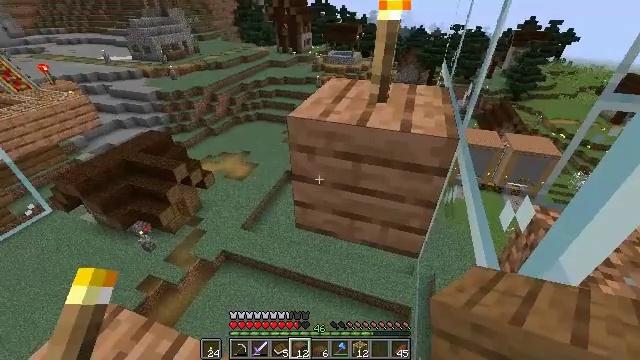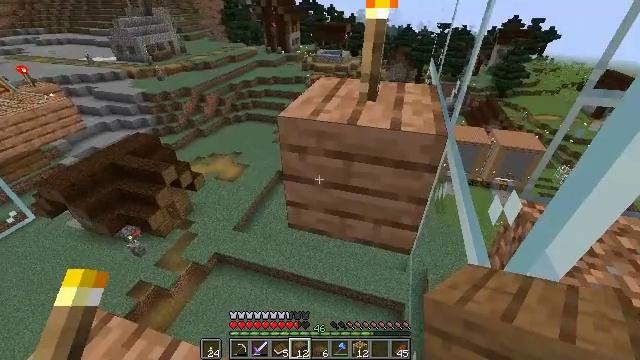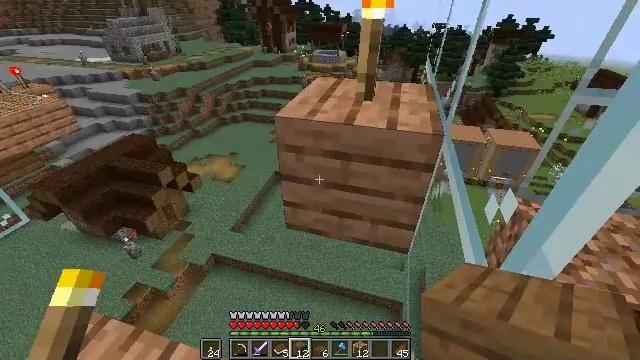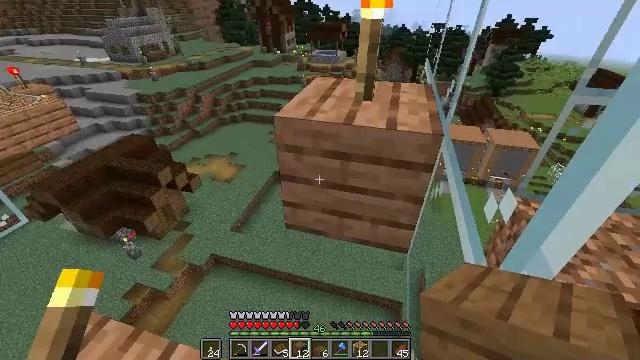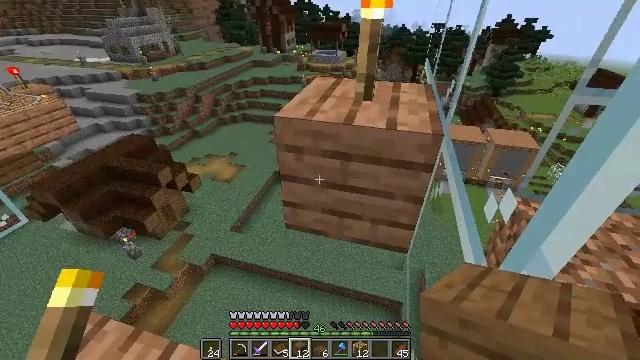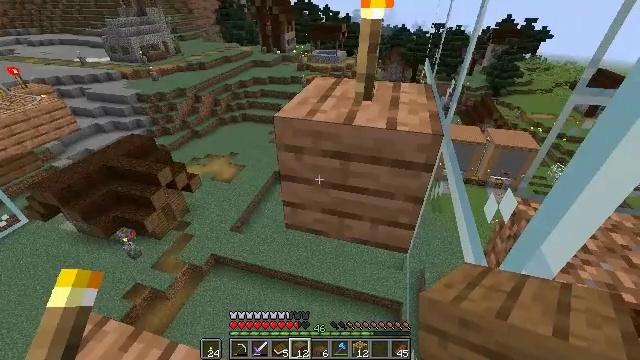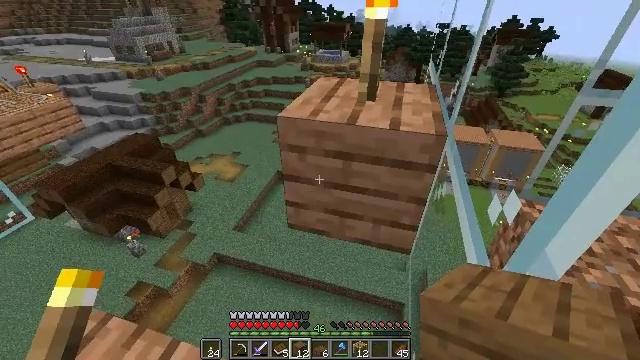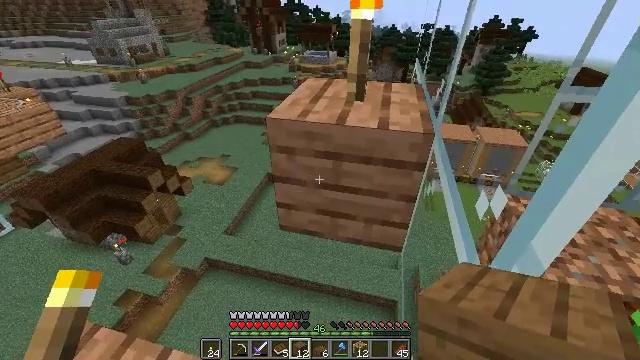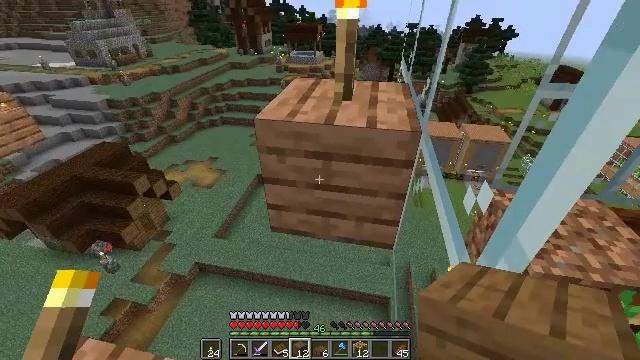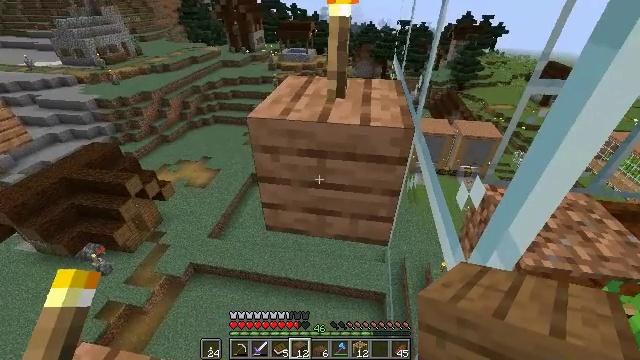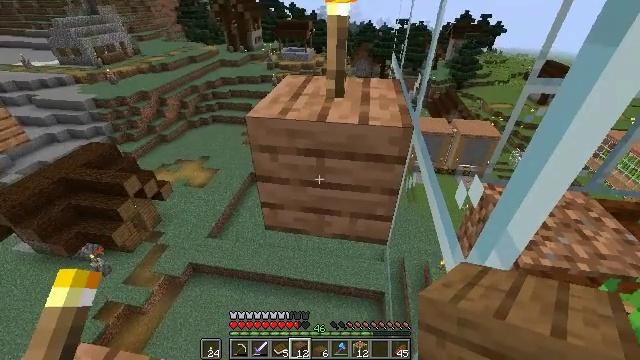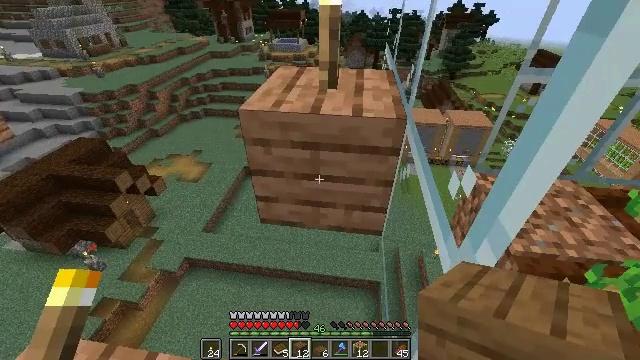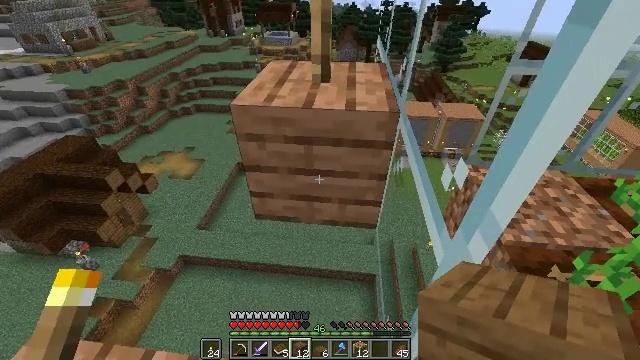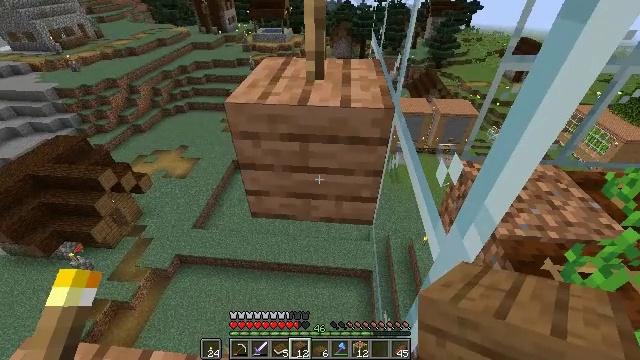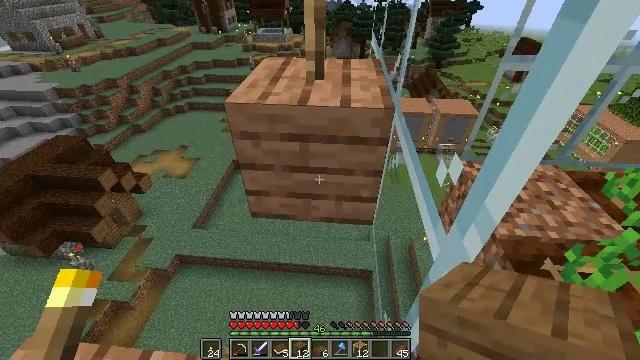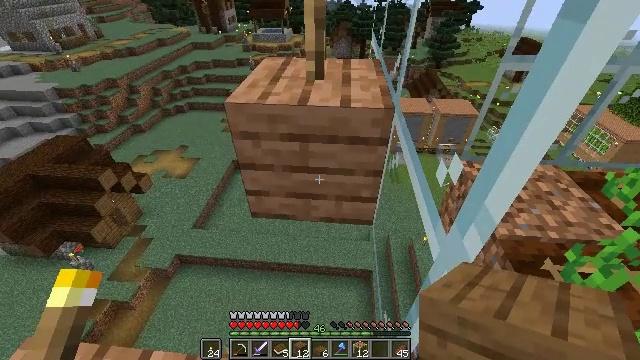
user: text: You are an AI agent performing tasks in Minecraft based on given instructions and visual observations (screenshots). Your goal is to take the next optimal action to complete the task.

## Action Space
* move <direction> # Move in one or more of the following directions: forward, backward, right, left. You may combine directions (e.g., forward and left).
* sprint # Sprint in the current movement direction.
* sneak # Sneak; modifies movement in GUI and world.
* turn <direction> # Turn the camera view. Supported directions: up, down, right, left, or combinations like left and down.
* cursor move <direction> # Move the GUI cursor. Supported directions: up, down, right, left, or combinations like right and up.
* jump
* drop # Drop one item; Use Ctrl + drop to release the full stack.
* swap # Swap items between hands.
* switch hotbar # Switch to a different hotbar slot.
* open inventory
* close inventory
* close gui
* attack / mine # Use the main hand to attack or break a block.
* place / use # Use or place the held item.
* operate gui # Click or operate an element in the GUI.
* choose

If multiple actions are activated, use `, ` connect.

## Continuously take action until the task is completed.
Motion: motion action
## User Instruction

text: Craft a spruce fence gate using the crafting table.
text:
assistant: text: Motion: turn right
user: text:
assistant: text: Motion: no_op
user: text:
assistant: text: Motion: no_op
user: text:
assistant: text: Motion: no_op
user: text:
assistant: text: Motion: no_op
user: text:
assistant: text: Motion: no_op
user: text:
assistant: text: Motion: turn right
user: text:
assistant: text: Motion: turn right
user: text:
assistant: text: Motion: turn right
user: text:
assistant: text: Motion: no_op
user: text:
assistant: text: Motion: turn right and down
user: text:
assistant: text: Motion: turn right and down
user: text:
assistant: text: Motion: turn right
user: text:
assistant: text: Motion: no_op
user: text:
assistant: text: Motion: no_op
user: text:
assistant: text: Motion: no_op
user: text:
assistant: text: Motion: no_op
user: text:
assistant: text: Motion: no_op
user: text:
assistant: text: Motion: no_op
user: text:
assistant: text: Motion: no_op
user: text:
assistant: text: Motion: no_op
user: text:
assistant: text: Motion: no_op
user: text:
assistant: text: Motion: no_op
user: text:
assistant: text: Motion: no_op
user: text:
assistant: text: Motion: no_op
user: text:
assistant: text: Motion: no_op
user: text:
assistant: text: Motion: no_op
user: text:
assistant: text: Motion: no_op
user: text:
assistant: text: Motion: no_op
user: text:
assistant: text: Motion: no_op